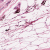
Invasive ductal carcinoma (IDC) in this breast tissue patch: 0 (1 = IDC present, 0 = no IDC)